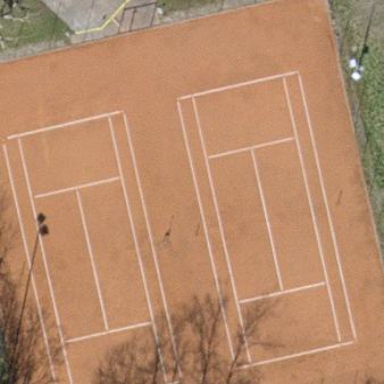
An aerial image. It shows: Tennis court on pitch designated for leisure land.